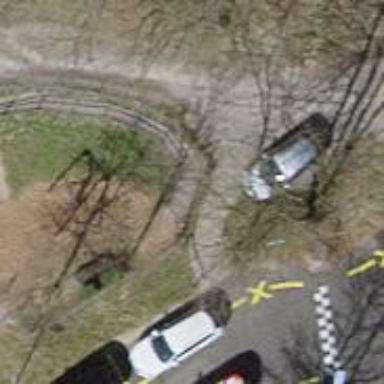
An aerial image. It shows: Set of steps on the road.